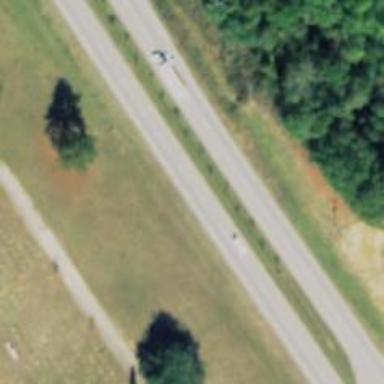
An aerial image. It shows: Dual carriageway expressway with asphalt surface. It is classified as trunk highway.